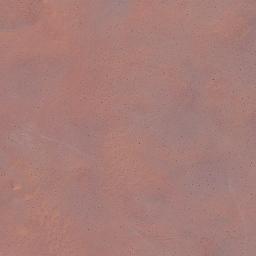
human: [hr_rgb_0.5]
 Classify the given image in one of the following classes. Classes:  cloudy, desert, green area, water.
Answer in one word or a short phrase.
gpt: desert